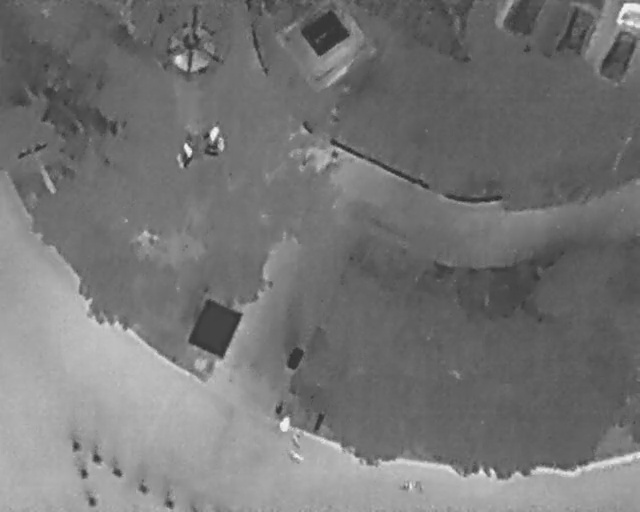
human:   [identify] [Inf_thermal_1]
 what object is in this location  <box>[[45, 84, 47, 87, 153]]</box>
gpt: <ref>1 medium person at the bottom</ref>

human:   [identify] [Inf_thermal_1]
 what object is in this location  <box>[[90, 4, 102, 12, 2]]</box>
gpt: <ref>1 large car at the top right</ref>

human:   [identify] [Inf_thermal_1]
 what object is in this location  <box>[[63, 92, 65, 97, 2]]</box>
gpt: <ref>1 medium bicycle at the bottom</ref>